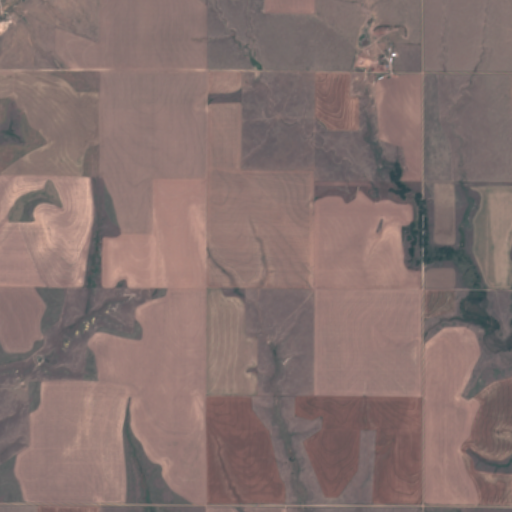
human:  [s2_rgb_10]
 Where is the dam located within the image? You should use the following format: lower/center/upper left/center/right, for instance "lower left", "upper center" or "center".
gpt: The dam is located in the upper right of the image.
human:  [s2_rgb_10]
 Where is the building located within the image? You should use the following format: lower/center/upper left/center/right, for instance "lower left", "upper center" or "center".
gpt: The building is located in the upper right of the image.
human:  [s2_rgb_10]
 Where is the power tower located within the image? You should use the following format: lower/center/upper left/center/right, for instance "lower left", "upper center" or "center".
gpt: There is no power tower in the image.